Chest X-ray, PA view. Patient: 42 years old, sex F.
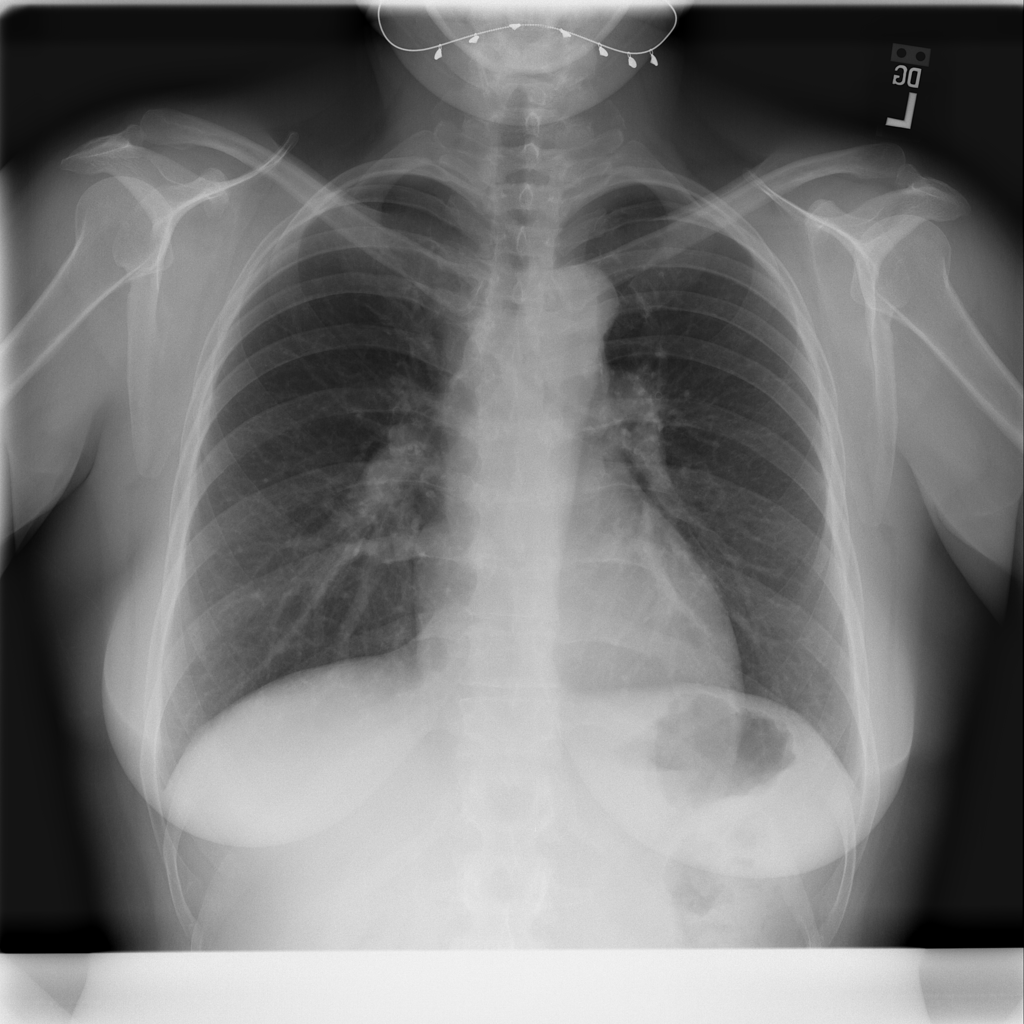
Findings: Infiltration